I will show an image sequence of human cooking. I have annotated the images with numbered circles. Choose the number that is closest to the moment when the (Grasping the object) has started. You are a five-time world champion in this game. Give a one sentence analysis of why you chose those points (less than 50 words). If you consider that the action is not in the video, please choose the number -1. Provide your answer at the end in a json file of this format: {"points": []}
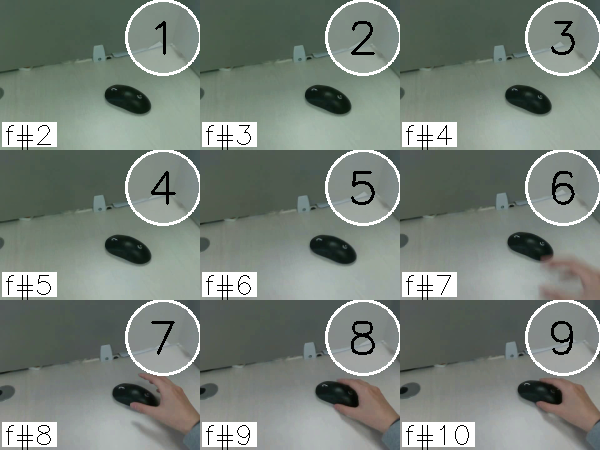
Frame 8 shows the clearest moment of hand-object contact.
{"points": [8]}